Question: I would like an imagview that takes up the width of the screen (or layout) but there seems to be padding around the view that prevents me from doing this.

With the corresponding xml:
'''
<?xml version="1.0" encoding="utf-8"?>
<LinearLayout xmlns:android="http://schemas.android.com/apk/res/android"
android:orientation="vertical" android:layout_width="match_parent"
android:layout_height="match_parent" android:weightSum="1">
<ImageView android:src="@drawable/icon" android:background="@null"
android:layout_height="106dp" android:id="@+id/imageView1"
android:layout_weight="0.59" android:layout_width="match_parent"></ImageView>
</LinearLayout>
'''
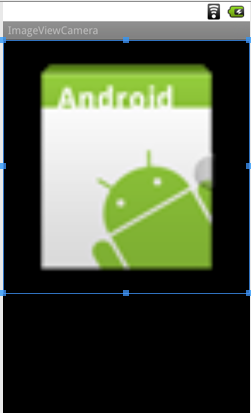
Answer: The padding is come from transparent area on android icon.
Just remove unused transparent area or use another image.